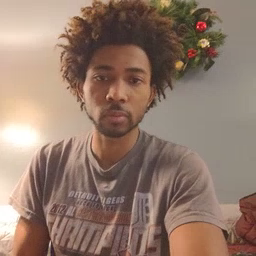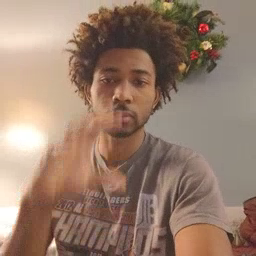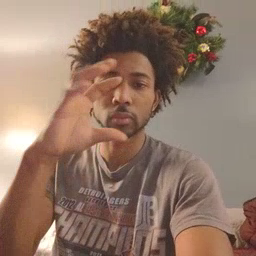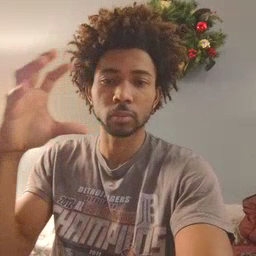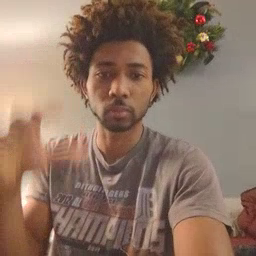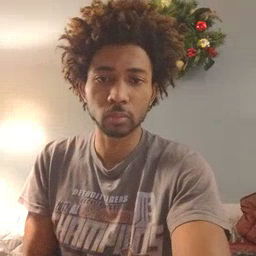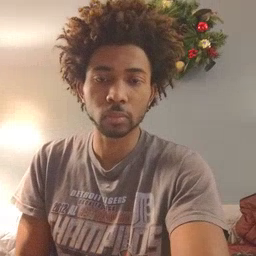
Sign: cloud